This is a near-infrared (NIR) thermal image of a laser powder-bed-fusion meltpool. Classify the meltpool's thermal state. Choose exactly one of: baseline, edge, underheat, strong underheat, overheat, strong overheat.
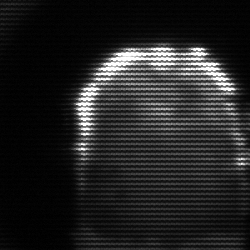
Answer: baseline